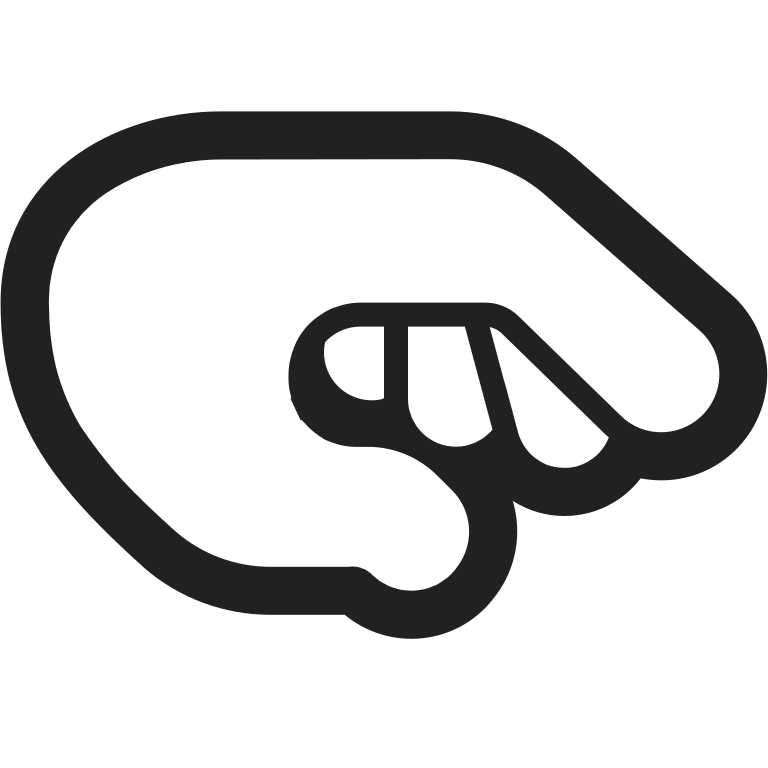
palm down hand high contrast default